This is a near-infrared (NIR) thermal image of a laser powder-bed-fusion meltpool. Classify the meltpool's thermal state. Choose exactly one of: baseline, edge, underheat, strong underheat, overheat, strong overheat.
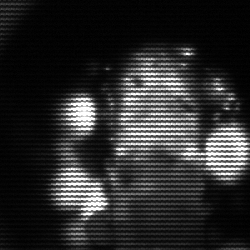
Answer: strong underheat